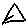
Label: triangle